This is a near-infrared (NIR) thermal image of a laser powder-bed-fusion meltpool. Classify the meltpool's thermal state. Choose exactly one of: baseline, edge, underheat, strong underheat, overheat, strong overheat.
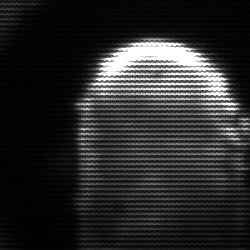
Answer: baseline